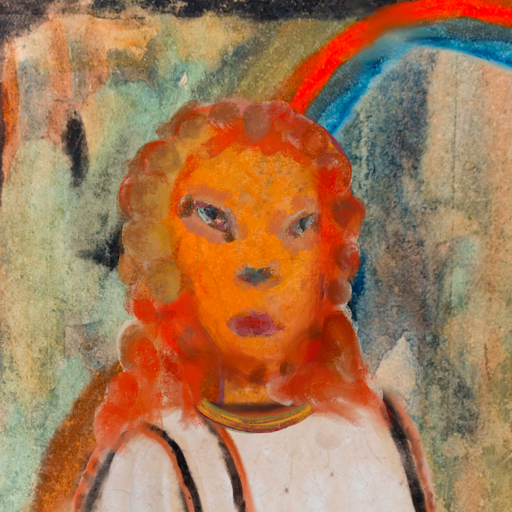
Background: Childish, Head And Neck Front: Hypocrite, Face Front: Boggyland, Bust: Roy_Bahadur, Hair Front: Rupkatha, Head Accessory: Blank, Second Necklace: Blank, Necklace: Mother_And_Son_Son, Baby: Blank